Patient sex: F
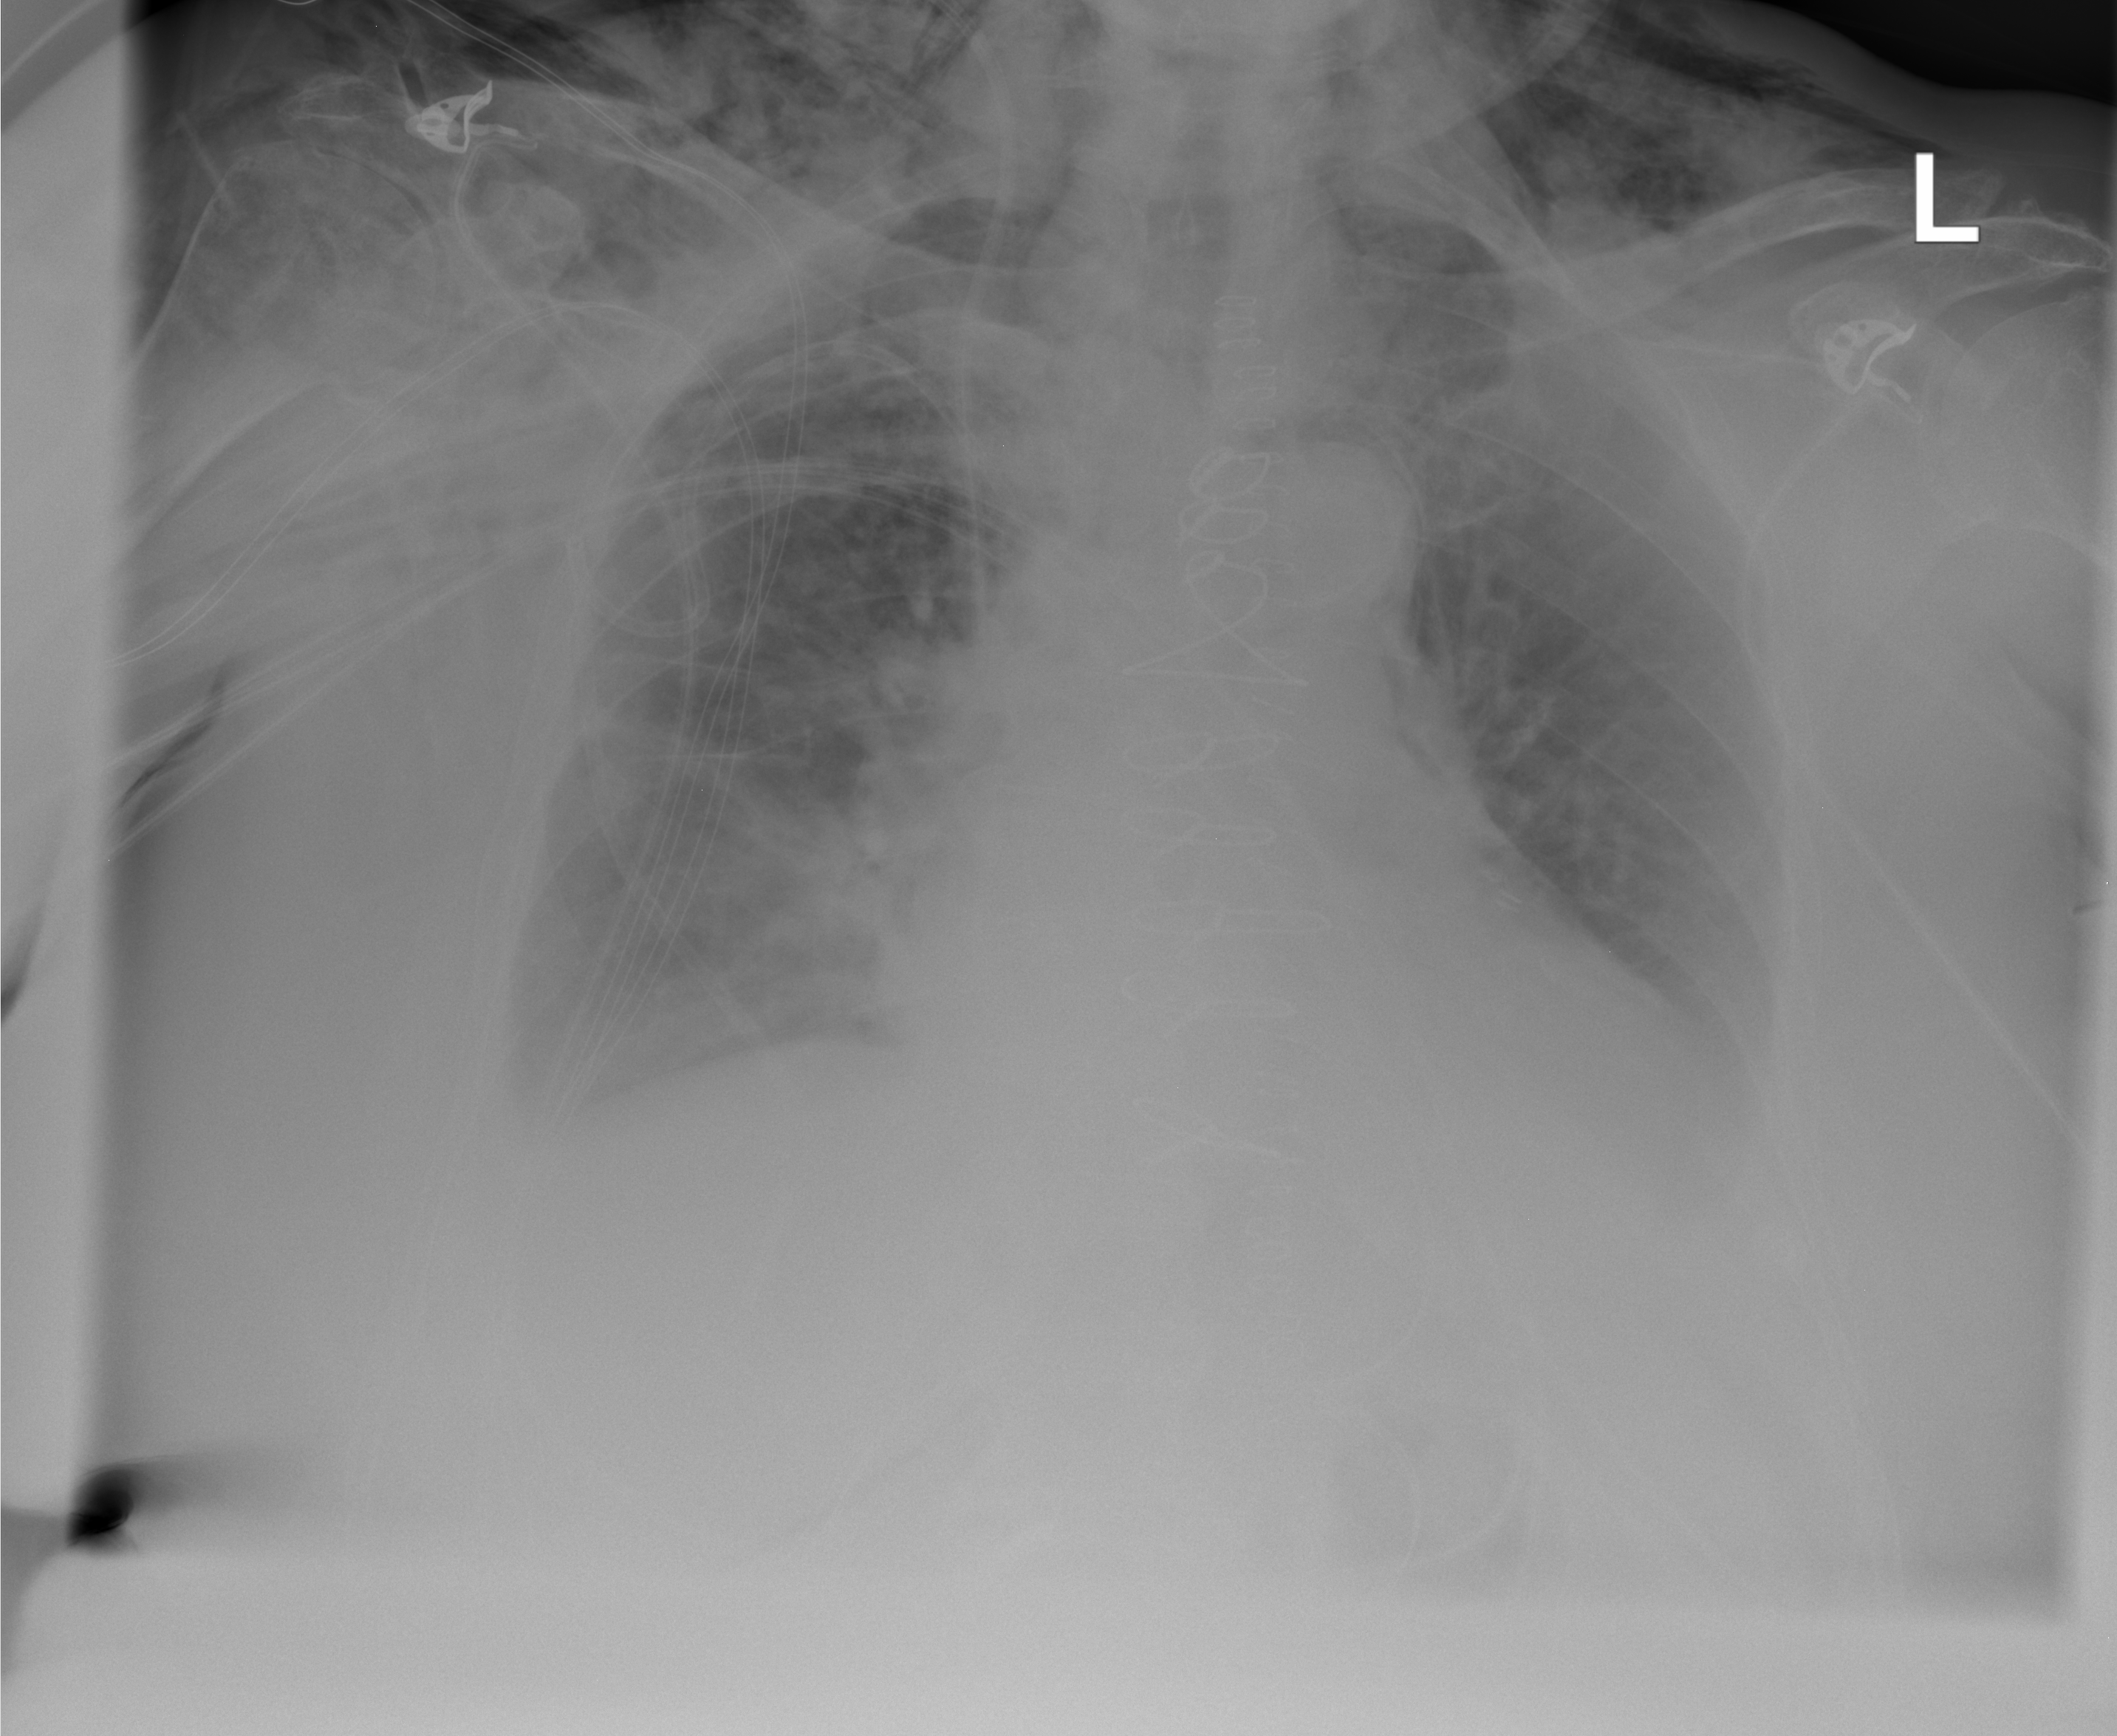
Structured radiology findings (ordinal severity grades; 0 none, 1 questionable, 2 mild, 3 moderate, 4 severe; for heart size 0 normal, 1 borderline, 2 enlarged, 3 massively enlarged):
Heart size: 0
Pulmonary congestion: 2
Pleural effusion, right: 2
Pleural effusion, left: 2
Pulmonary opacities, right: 0
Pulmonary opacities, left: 0
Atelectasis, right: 2
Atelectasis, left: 2